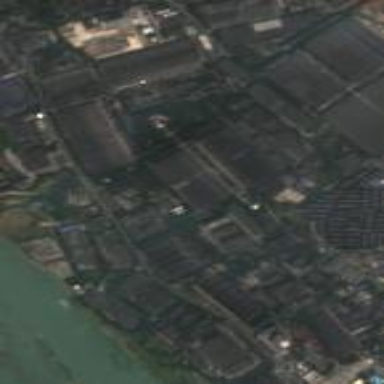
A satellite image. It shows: Industrial area.